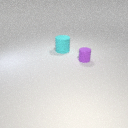
large cyan rubber cylinder to the left of small purple rubber cylinder